Question: My connection is established, and I can call my stored procedure:
'''
$pid = $_GET['pid'];
$conn = mssql_connect($server, $username, $password);
...
mssql_select_db('mydb',$conn);
$sproc = mssql_init('consultGetPatientData');
mssql_bind($sproc, '@pid', $pid, SQLINT2);
$result = mssql_execute($sproc);
echo mssql_num_rows($result);
if($result){
$row = mssql_fetch_assoc($result);
...
'''
My '$pid' value is being passed correctly.
The '$result' value being is 'var_dump':
'''
resource(3) of type (mssql result)
'''
And 'msql_num_rows($result)' yields 0 rows.
The user connecting to the database has sufficient access to the 'consultGetPatientData' stored procedure:

When I manually run the stored procedure, desired results are being returned. My
My questions:
Thank you.
EDIT: stored procedure code as requested:
'''
ALTER PROCEDURE [dbo].[consultGetPatientData]
@pid int = 0
AS
BEGIN
SET NOCOUNT ON;
select
pd.pid,
pd.external_id,
pd.fname,
pd.lname,
pd.DOB,
pd.ss,
pd.sex,
pd.allergies,
pb.date,
pb.release
from
patient_data pd
inner join patient_booking_data pb on pd.pid = pb.pid
where
pd.pid = @pid
and pb.date in (
select MAX(date) from patient_booking_data where pid = @pid
)
END
'''
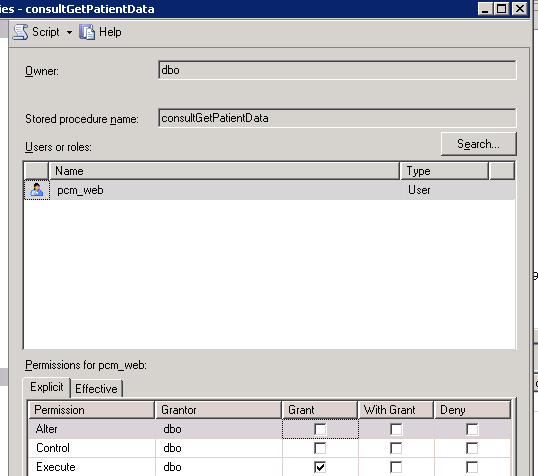
Answer: Change this:
'''
$sproc = mssql_init('consultGetPatientData');
mssql_bind($sproc, '@pid', $pid, SQLINT2);
$result = mssql_execute($sproc);
echo mssql_num_rows($result);
'''
To this:
'''
$result=mssql_query("consultGetPatientData ".$pid."");
echo mssql_num_rows($result);
while($arr = mssql_fetch_assoc($result))
{
echo $arr['sex']."</br>";
//you can put the rest of the code to display the rest of the fields
}
'''